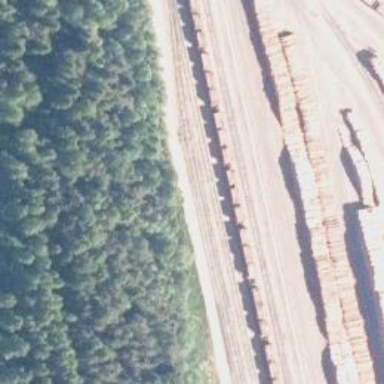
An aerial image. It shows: Wedge used for railway derailment.